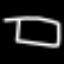
Label: square